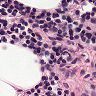
Metastatic tissue present: no